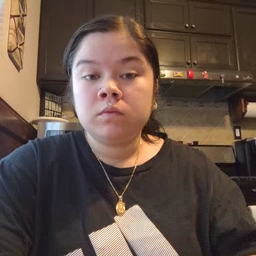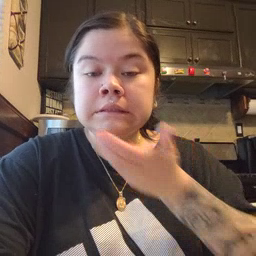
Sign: cereal